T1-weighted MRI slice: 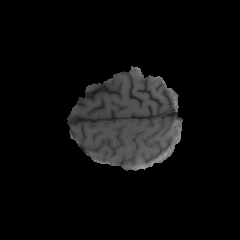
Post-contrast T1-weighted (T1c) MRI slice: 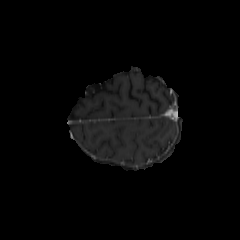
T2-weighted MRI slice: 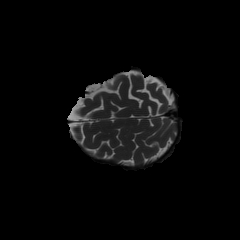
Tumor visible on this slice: no